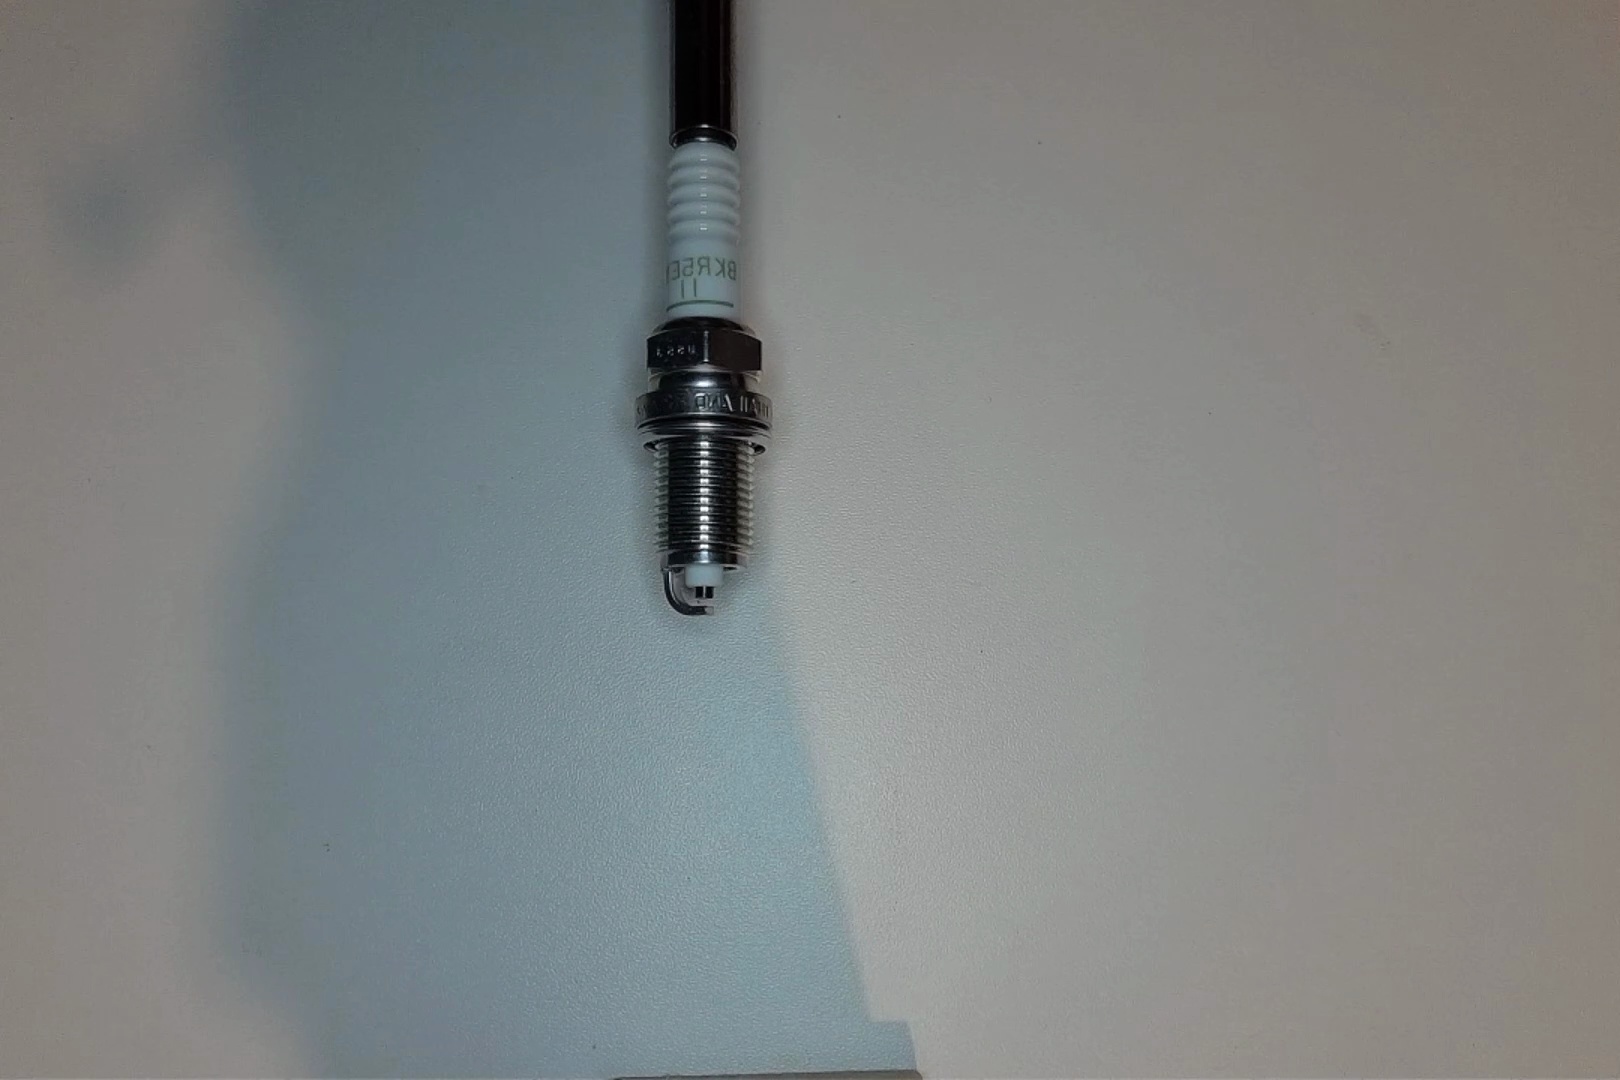
Label: no anomaly